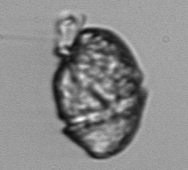
Label: Proterythropsis